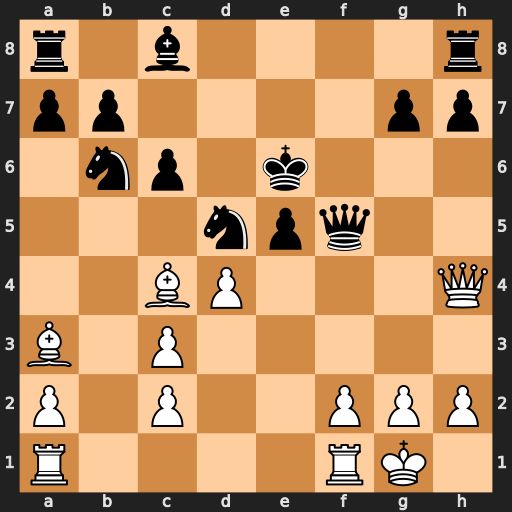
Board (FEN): r1b4r/pp4pp/1np1k3/3npq2/2BP3Q/B1P5/P1P2PPP/R4RK1
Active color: w
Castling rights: -
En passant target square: -
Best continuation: Qe7#